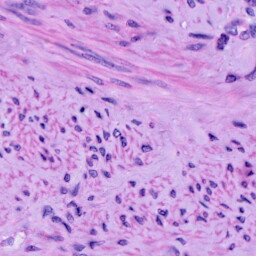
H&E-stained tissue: Cervix